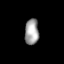
Tissue: lung
Cell type: Epithelial cells
Senescence score: 0.2097
Nuclear area (px): 351
Mean DAPI intensity: 160.835